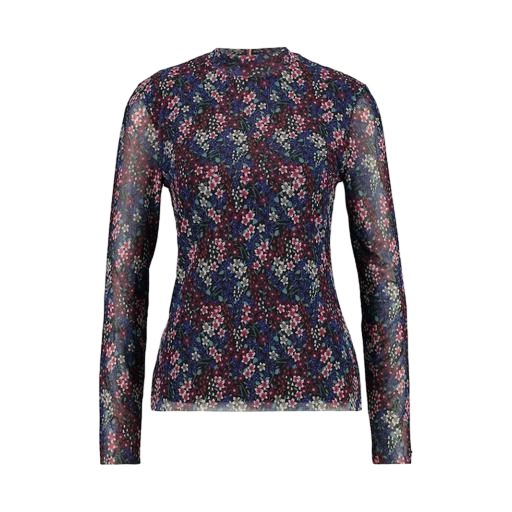
black petite printed mock-neck top only macy, multicolor floral-print t-shirt only macy, multicolor sheer longsleeved shirt, white background